You are looking at the unprocessed time series of a bearing vibration snapshot. Diagnose the bearing from this image, choosing from: normal, inner_race, outer_race, ball.
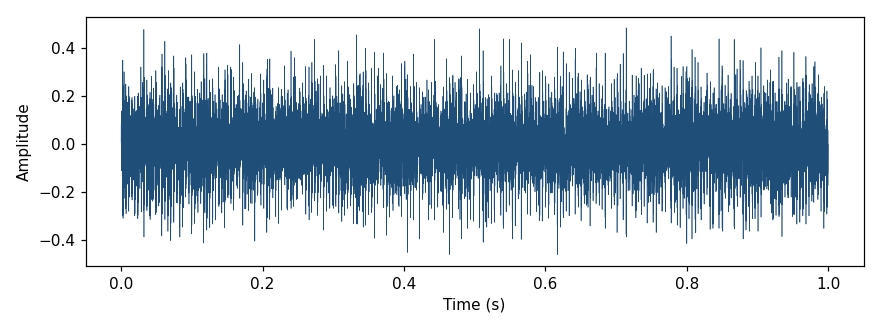
Answer: outer_race